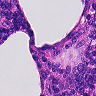
Metastatic tissue present: no